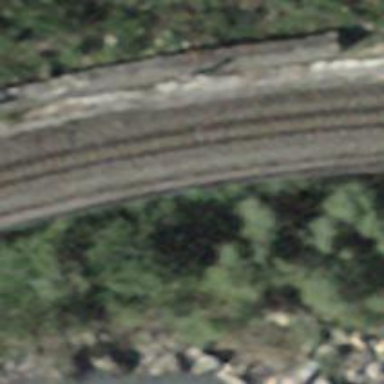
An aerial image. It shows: Narrow-gauge railway track electrified by contact line.